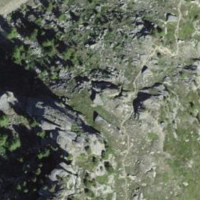
EUNIS habitat code: 26
Species observed at this site:
Silene acaulis